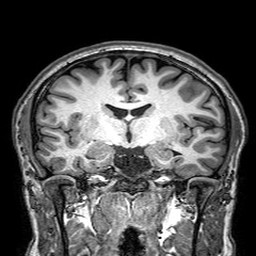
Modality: T1w
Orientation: sagittal
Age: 21
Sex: male
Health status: healthy
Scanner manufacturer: philips
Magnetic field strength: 3 T